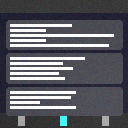
Screen state: on